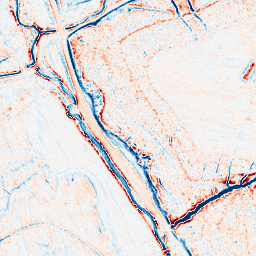
Category: edge_preserving
Decomposition family: anisotropic_diffusion
Decomposition parameters: iterations: 20
kappa: 50
gamma: 0.1
Upsampling method: quadratic
Upsampling parameters: scale: 8
Upsampling scale: 8